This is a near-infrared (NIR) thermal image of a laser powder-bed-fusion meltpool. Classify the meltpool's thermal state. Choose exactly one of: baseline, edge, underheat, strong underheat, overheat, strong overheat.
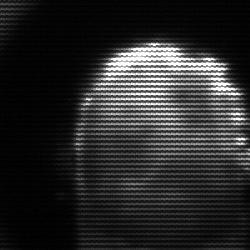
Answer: baseline